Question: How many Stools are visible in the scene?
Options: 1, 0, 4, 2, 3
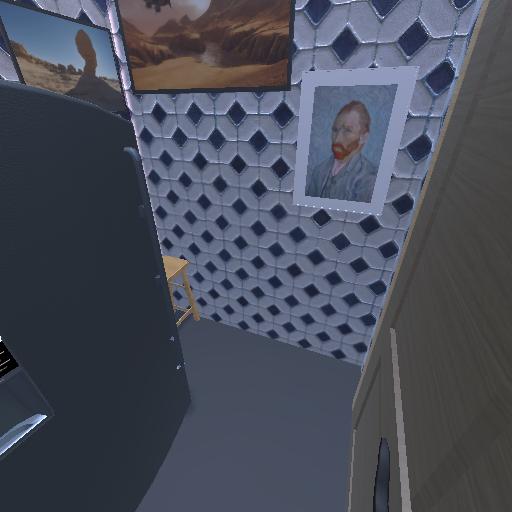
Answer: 1